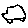
Label: car